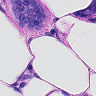
Metastatic tissue present: yes